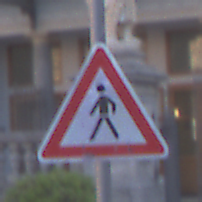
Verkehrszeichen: FussgaengerRechts
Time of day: SunriseSunset
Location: Outdoor (Urban)
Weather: PartlyCloudy
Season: NotSpecified
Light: Natural